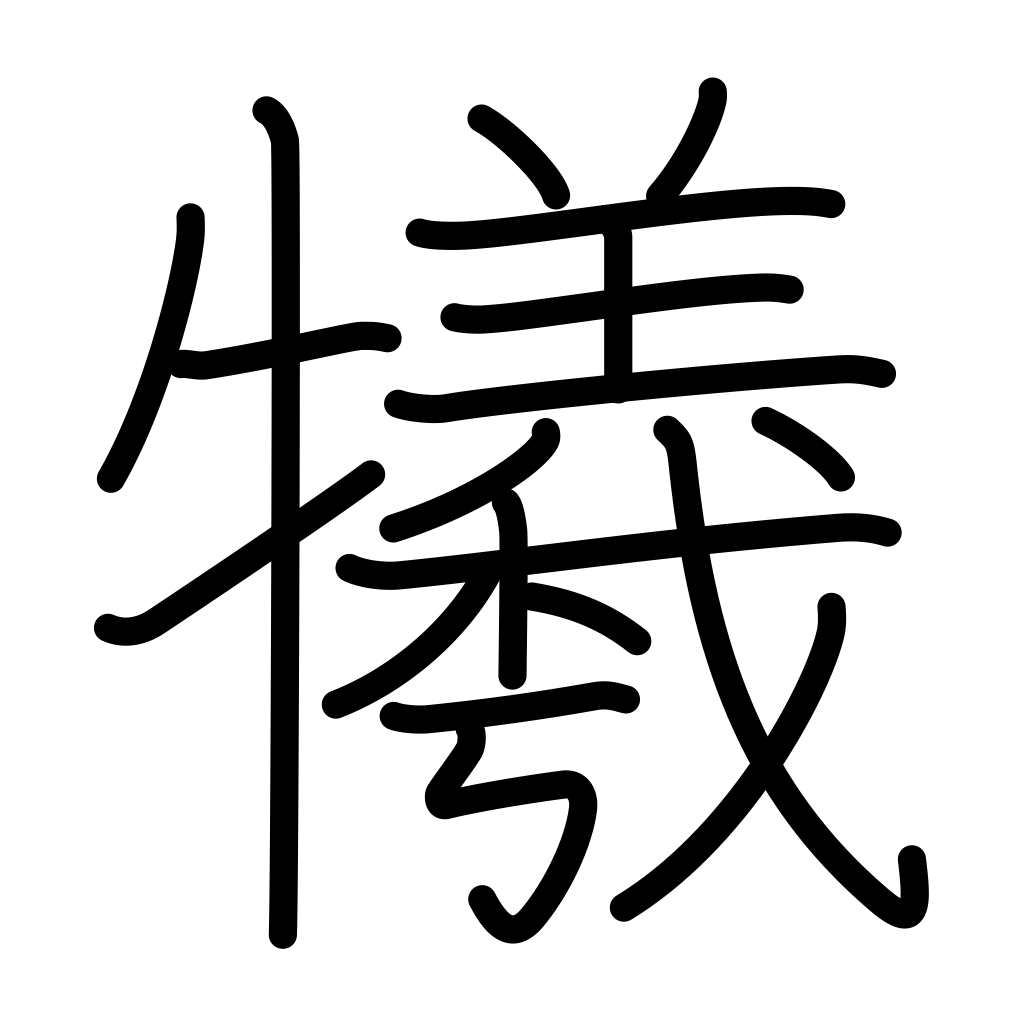
Meaning: sacrifice